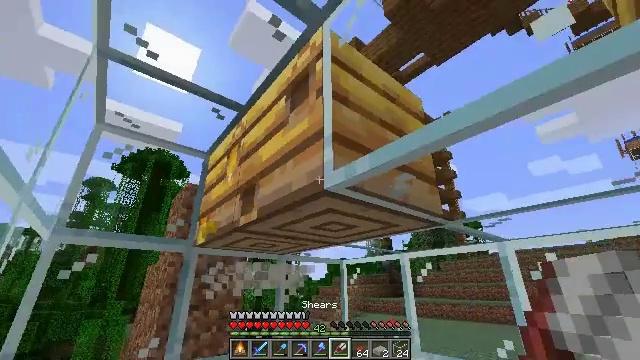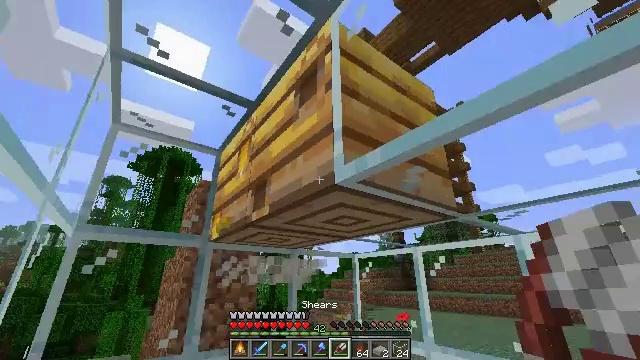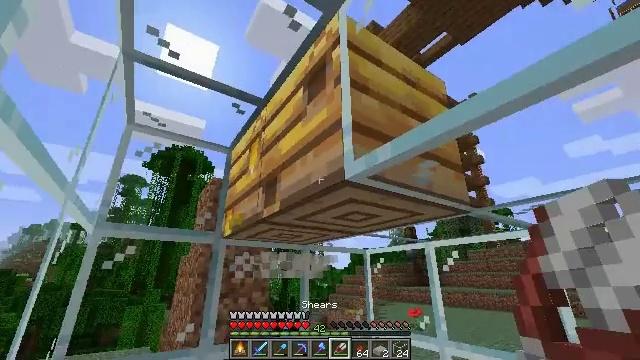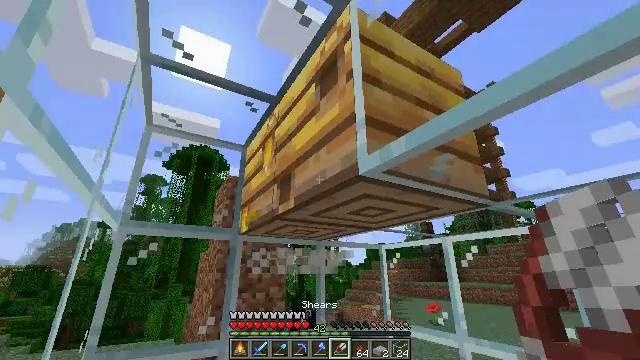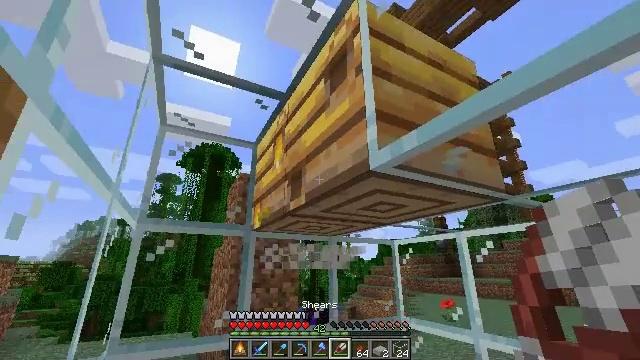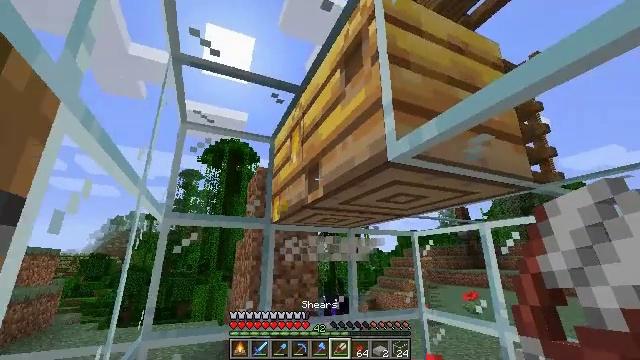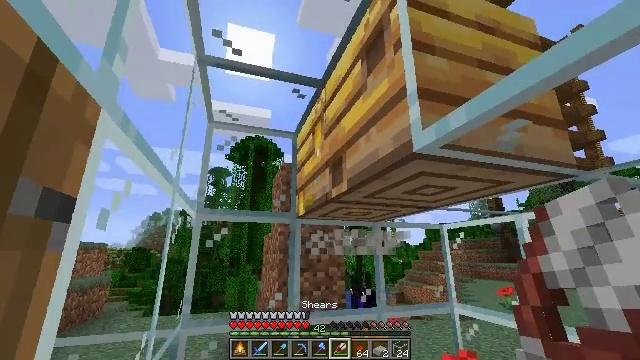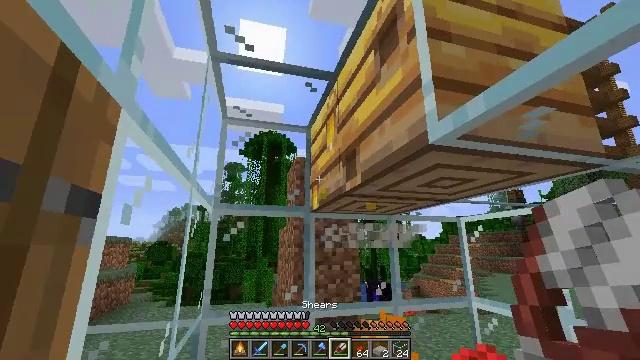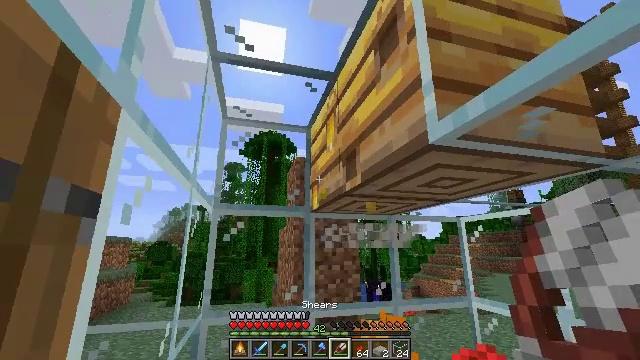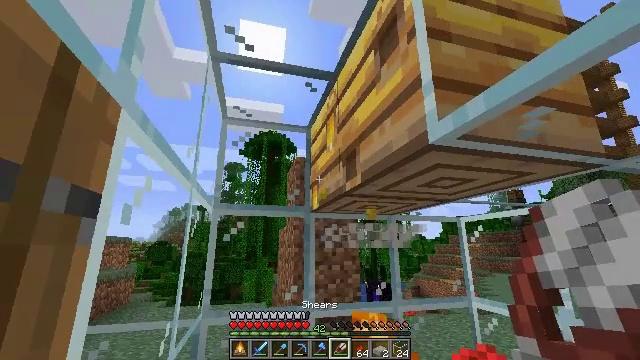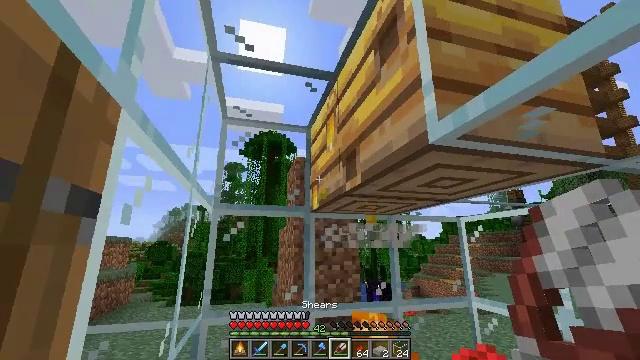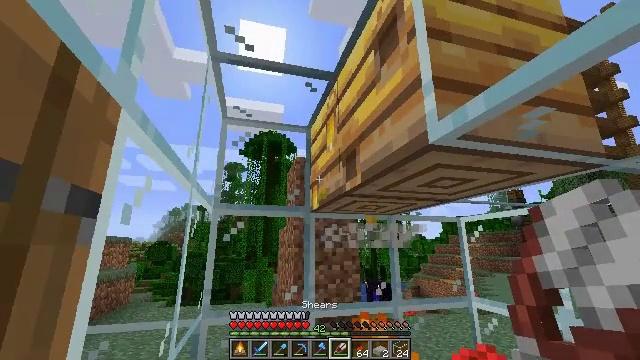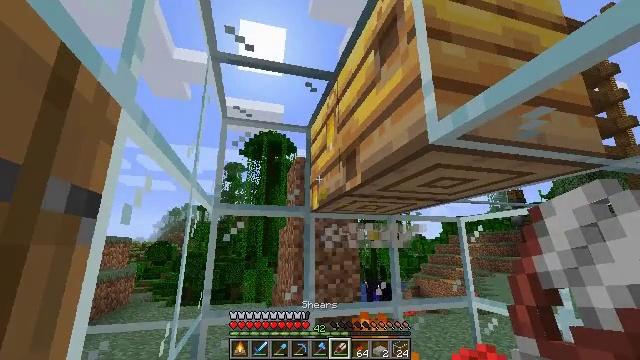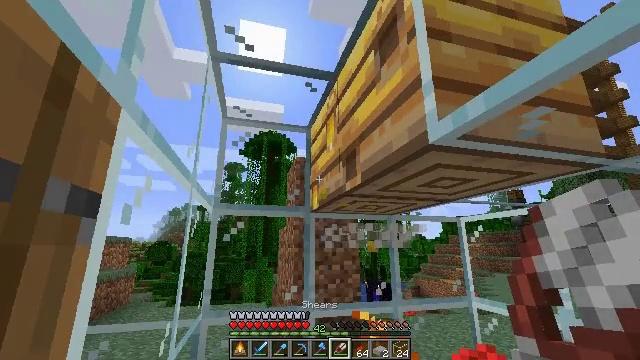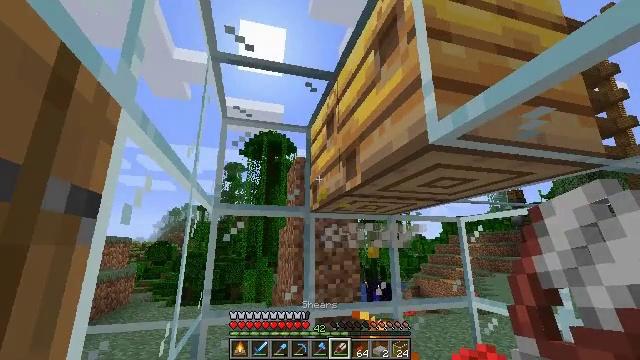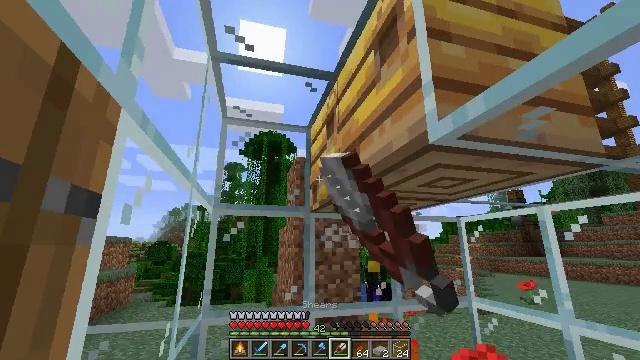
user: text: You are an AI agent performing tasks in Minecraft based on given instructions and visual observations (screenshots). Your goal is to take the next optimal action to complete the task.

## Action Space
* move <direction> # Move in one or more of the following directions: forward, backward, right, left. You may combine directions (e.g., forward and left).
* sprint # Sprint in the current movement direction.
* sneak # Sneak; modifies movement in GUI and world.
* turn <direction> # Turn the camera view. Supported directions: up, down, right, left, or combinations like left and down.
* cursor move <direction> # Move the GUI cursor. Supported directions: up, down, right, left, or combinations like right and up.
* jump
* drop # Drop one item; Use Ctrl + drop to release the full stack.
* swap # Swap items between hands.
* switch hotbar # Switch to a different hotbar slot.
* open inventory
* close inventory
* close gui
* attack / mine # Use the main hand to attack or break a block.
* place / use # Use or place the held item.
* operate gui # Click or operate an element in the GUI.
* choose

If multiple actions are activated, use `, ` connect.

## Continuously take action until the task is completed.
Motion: motion action
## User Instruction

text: Mine the campfire to collect it.
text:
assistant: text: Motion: turn left and down
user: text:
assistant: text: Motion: turn left
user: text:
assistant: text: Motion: turn left
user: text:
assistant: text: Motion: turn left
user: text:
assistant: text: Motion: turn left and down
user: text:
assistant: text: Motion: turn left and down
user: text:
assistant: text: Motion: turn left and down
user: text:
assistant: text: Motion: no_op
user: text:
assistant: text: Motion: no_op
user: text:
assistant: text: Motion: no_op
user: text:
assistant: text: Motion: no_op
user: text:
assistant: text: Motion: no_op
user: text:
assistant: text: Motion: no_op
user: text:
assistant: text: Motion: use / place
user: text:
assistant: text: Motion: use / place
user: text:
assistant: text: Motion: no_op
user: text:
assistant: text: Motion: no_op
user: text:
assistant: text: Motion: no_op
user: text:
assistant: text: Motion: no_op
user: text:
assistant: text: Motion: turn right and down
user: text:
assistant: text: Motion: turn right and down
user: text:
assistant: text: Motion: turn down
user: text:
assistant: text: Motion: turn left and down
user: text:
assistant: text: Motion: turn left and down
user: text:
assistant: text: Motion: move forward and move left, turn down
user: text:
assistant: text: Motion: move forward and move left, turn down
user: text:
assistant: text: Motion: move forward and move left
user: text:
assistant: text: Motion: move forward and move left, turn right and down
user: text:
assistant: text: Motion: move forward and move left, turn right and down
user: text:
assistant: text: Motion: move forward and move left, turn right